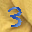
Label: 3